Question: I have used 'auto-layout' and 'scrollview'. I have created hierarchy in storyboard which looks as shown below :

Basically 'view' has 'scrollview' inside it and 'scrollview' has another subview 'view1' inside it. Rest of the 'views' are under 'view1'.
While debugging one issue I am facing I show that 'self.scrollView.subviews' prints 3 views. Out of them 2 are 'ImageView's. And those are not subview of 'scrollview' as per the hierarchy in storyboard.
'''
(lldb) po self.scrollView.subviews
<__NSArrayM 0xb66fe80>(
<UIView: 0xb74b110; frame = (0 0; <PHONE>); autoresize = RM+BM; layer = <CALayer: 0xb74b170>>,
<UIImageView: 0xb7e61c0; frame = (313 476; 7 3); alpha = 0; opaque = NO; autoresize = TM; userInteractionEnabled = NO; layer = <CALayer: 0xb7e62a0>>,
<UIImageView: 0xb7e6350; frame = (314.5 3091.5; 3.5 36); alpha = 0; opaque = NO; autoresize = LM; userInteractionEnabled = NO; layer = <CALayer: 0xb7e6430>>
)
'''
What can be wrong here? Ask for any detail you need.
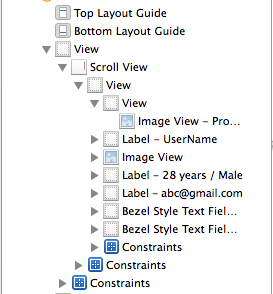
Answer: The 'UIView' on your console is this view

the 2 'UIImageView''s are the scroll indicators

And one cool thing to debug view hierarchy is 'recursiveDescription'.
'''
po [self.view recursiveDescription]
'''